При рассмотрении различных физических явлений крайне важным шагом является выбор подходящей системы отсчета. И хотя в большинстве случаев выбор настолько очевиден, что даже не упоминается, важно знать, какая система отсчета имеется в виду. Главная причина заключается в том, что
Часть А В этой части задачи все процессы рассматриваются в системе отсчета $Oxyz$, которая вращается с угловой скоростью $\vec\omega=\omega\hat z$ относительно некоторой инерциальной системы отсчета. Ось вращения проходит через центр $O$. Все ответы должны быть даны во вращающейся системе отсчета. Для начала рассмотрим простой случай, когда на материальную точку массы $m$ не действуют внешние силы ($\vec F=0$). Пусть в момент времени $t=0$ координаты материальной точки были $x=0, y=R$ и $z=0$, а ее скорость $\vec v_0=-v_0\hat y$. В этом случае уравнение движения имеет решение: \begin{array}{l} x(t) = -\omega Rt\cos \omega t + (R-v_0 t)\sin\omega t \\ y(t) = (R-v_0 t)\cos \omega t + \omega Rt\sin\omega t \end{array}
Покажите, что решение, приведенное выше, удовлетворяет уравнению (1). Если рассматривать начало движения (малые времена), то для определенных значений начальной скорости можно пренебречь одной из двух фиктивных сил. И таким образом, траектория становится круговой.
В данном вам приложении создаются видео во вращающейся системе отсчета (длительность видео 1~c, частота кадров 240~fps (кадров в секунду)). Угловая скорость системы отсчета неизвестна. Камера вращается вместе с системой отсчета. Масштаб длины в создаваемых видео также неизвестен: расстояния на кадрах можно измерять в условных единицах. Чтобы определить эти две неизвестные, можно провести следующий эксперимент: из некоторой точки, находящейся на расстоянии $R=1~у.е.$ от начала координат, запускается тело (на видео показано синим цветом) со скоростью $v_0$, направленной к началу координат. Начало координат отмечено красной точкой на видео, ось вращения проходит через него и она перпендикулярна плоскости картинки.
Для пяти различных начальных скоростей определите угловую скорость вращения $\omega$ системы отсчета. В своем отчете приведите необходимые величины и шаги расчетов. Получите среднее значение величины $\omega$ и ее погрешность. Чтобы получить баллы за экспериментальные данные к отчету нужно приложить полный набор данных, которые вы используете для расчетов. Если вы строите графики, то это нужно делать либо на миллиметровке, либо на компьютере. Если вы строите графики на компьютере, приложите к отчету дополнительный pdf-файл, в котором приведены пронумерованные графики с соответствующими подписями. В отчете ссылайтесь на графики из этого файла по номеру.
Какую пушку нужно использовать, чтобы найти коэффициент пересчета условных единиц длины в единицы длины в системе СИ? Объясните свой выбор. Если выбрать правильную пушку, можно заметить, что скорость тела за время измерений значительно меняется. Поэтому измерения начальной скорости тела в $у.е./с$ будут очень шумными и содержать значительную погрешность (не делайте так). Чтобы получить полный балл, нужно придумать метод получше. : можно использовать решение уравнения (1).
Опишите метод, с помощью которого можно найти коэффициент пересчета $у.е./см$.
Часть B Ветер — это общее название для любого движения воздуха в нижних слоях атмосферы. Мы можем моделировать его поведение, используя гидродинамику вместе с термодинамическими уравнениями и законами сохранения. Однако в некоторых случаях мы можем использовать простую механическую модель ветра. Заметим, что в этой задаче размер рассматриваемого объема воздуха не важен, поэтому удобнее использовать ускорения, а не силы. В этой части используются следующие предположения: В первых пунктах мы не будем рассматривать вращение выбранного объема воздуха в горизонтальной плоскости, поэтому не будем учитывать центробежную силу.
Для пяти различных начальных скоростей определите коэффициент пересчета $у.е./см$. В своем отчете приведите необходимые величины и шаги расчетов. Приведите графики, если это необходимо. Получите среднее значение коэффициента пересчета и его погрешность.
Выразите условие стационарности и сделайте схематический рисунок, показывающий направления трех ускорений.
Получите соотношение между силой трения и силой Кориолиса, выраженное через угол $\alpha$ между направлением скорости и направлением ускорения, создаваемого градиентом давления. Получите из этого соотношения коэффициент трения $k$. На картах, которые находится в папке \textbf{Maps1} изображены изобары (линии постоянного атмосферного давления), а также направления ветра (белые линии), рассматриваемое на уровне земли. Разность давлений между между двумя соседними изобарами $\Delta P = 2~мбар$. Имя каждого файла — широта, отвечающая отмеченной точке.
Используйте карты, которые приведены в папке \textbf{Maps1}, чтобы измерить угол $\alpha$ вблизи поверхности Земли, и вычислить для каждого из них коэффициент $k$. : Каждое изображение можно легко открыть в программе Tracker, использованной в предыдущей части, и использовать транспортир для измерения углов. По всем деталям использования этой программы обращайтесь к технической инструкции.
Используя исследованные изображения, сделайте вывод о соотношении между коэффициентами трения над поверхностью земли и над водой. Давайте используем сделанные наблюдения для того, чтобы получить закон, который в метеорологии называется законом Бейс-Балло. Представьте, что вы стоите спиной к ветру (он толкает вас вперед).
Где по отношению к вам находится область с наибольшим давлением? На больших высотах, где поверхность Земли уже не влияет на динамику атмосферы,
С учетом всего, что обсуждалось в этой части задачи, объясните, почему метеорологи иногда используют данные, полученные на уровне выше поверхности земли (примерно на $600~м$). Точность использованного выше приближения можно охарактеризовать с помощью числа Роcсби. Малость этого числа означает, что геострофическое приближение применимо. Число Россби можно вычислить по формуле $\mathrm{Ro} = \dfrac{U}{f L}$. Здесь $U$ — характерная величина скорости в системе, в качестве которой мы будем использовать скорость ветрa, $L$ — характерный размер системы, в качестве которого мы будем использовать радиус кривизны изобары в данной точке, $f = 2 \Omega \sin \phi$. Для того, чтобы вычислить радиус кривизны в данной точке, приблизьте изобару в ее окрестности дугой окружности и используйте методы из приложения 1. В качестве другого способа можно рассмотреть касательные к изобаре и продолжить нормали к ним до пересечения в центре кривизны. Откалибруйте линейку в Tracker используя расстояния, обозначенные на карте.
Используя карты, приведенные в папке \textbf{Maps2} и информацию из следующей таблицы, оцените порядок величины числа Россби в обозначенных красных точках. Используя описание геострофического приближения, определите, применимо ли оно для полученных чисел Россби или нет. Получите общее условие на числа Россби, при которых можно использовать геострофическое приближение. На картах давлений, подобных тем, которые мы использовали, области высокого атмосферного давления обозначаются буквой $H$ и называются антициклонами, а области низкого давления обозначаются $L$ и называют циклонами. Эти области можно сравнить с горами и долинами, так что изобары рядом с циклонами и антициклонами представляют собой замкнутые линии, аналогично уровням постоянной высоты на топографических картах.
Определите направление движения (по часовой стрелке или против) для циклонов в южном полушарии. Объясните ваш ответ! Тропические циклоны — одно из вызывающих наибольшее беспокойство атмосферных явлений, особенно в связи с изменением климата. В зависимости от региона, их называют ураганами, тайфунами и т.д. В папке \textbf{Maps3} вы можете найти карту, на которой показан ураган. Центр вращения урагана называется «глазом». Цель этого задания — проанализировать применимость геострофического приближения для изучения тропических циклонов и, если потребуется, заменить его на более подходящее приближение.  Широта урагана $\phi \approx 33^\circ$. Для того, чтобы измерить радиус урагана, используем следующее приближение. Откалибруйте линейку в Tracker по ширине (расстояние от самой левой до самой правой точек) острова Гаити (Hispaniola Island, на котором расположены Доминиканская Республика и Порт-о-Пренс), которая равна примерно $650~км$.
Оцените число Россби для урагана, принимая за характерную скорость значение, указанное на изображении, а за характерное расстояние — расстояние от отмеченной точки до «глаза» урагана.
Сравните число Россби для урагана со значениями, полученными в \textbf{B6} и прокомментируйте применимость геострофического приближения. Если потребуется, используйте определение числа Россби и условие баланса сил, чтобы получить лучшее приближение для потока на достаточно большой высоте, на которой можно пренебречь трением о поверхность земли. Карты, используемые в этой части, получены с Windy.com. Пусть задан набор точек $(x_i,\, y_i)$, лежащих на кривой, которую предполагается приблизить окружностью. Мы хотим определить радиус этой окружности. Для этого мы предлагаем два метода. По трем заданным точкам на плоскости, можно следующим способом построить проходящую через них окружность: Если на плоскости задана кривая $y(x)$, ее радиус кривизны в некоторой точке $y_0$ можно вычислить по формуле $$ R = \left| \frac{(1 + y^{\prime 2}(x_0))^{3/2}}{y''(x_0)}\right|. $$ Для кривой, которая описывается дискретным набором точек $(x_i,\, y_i)$, мы можем приблизить первую и вторую производные численно. \begin{align*} y'(x_i) &\approx \frac{y_{i+1} - y_{i-1}}{x_{i+1}- x_{i-1}},\\ y''(x_i) &\approx \frac{y'(x_{i+1}) - y'(x_{i-1})}{x_{i+1}- x_{i-1}}. \end{align*}
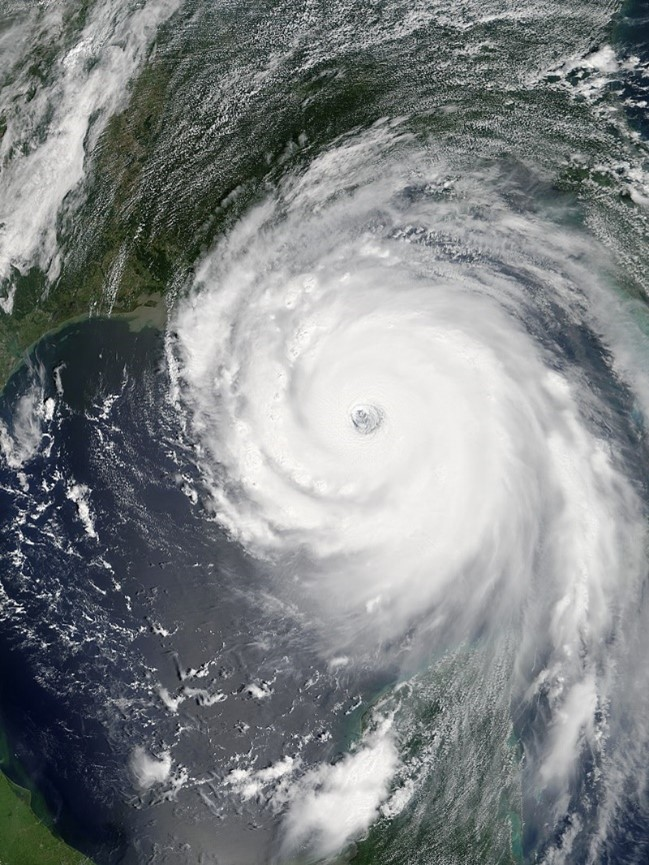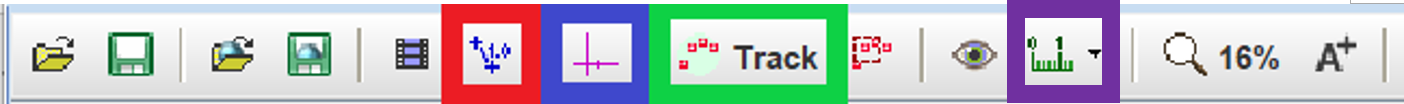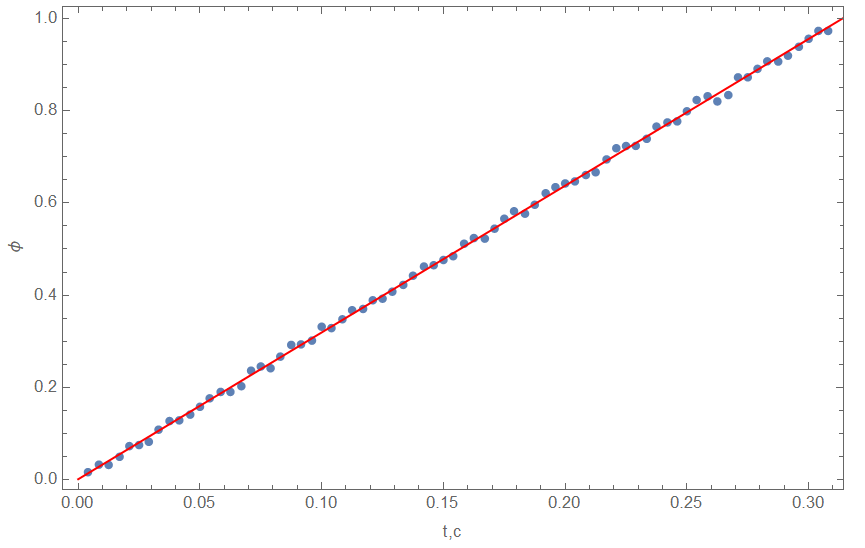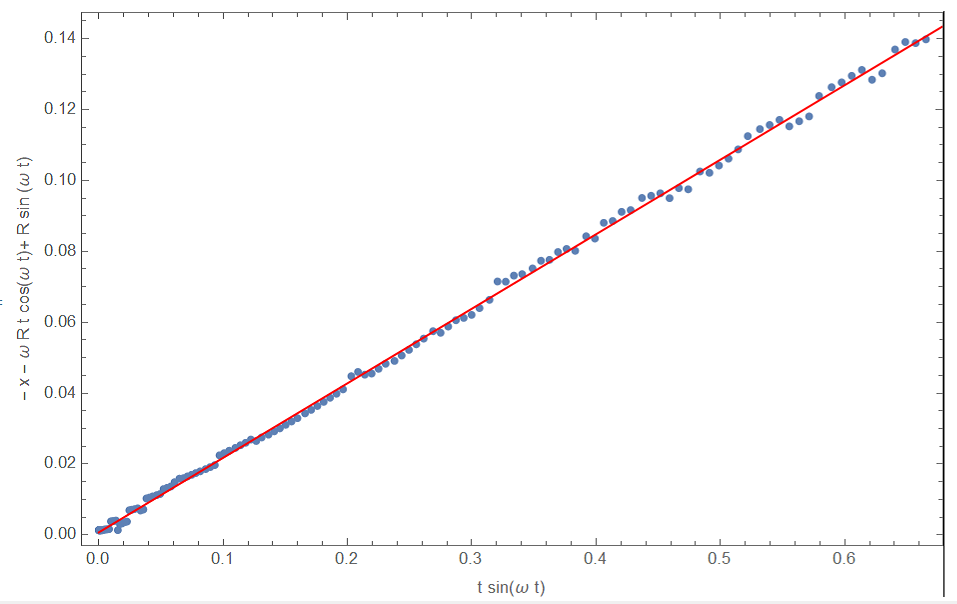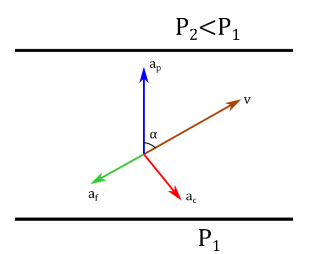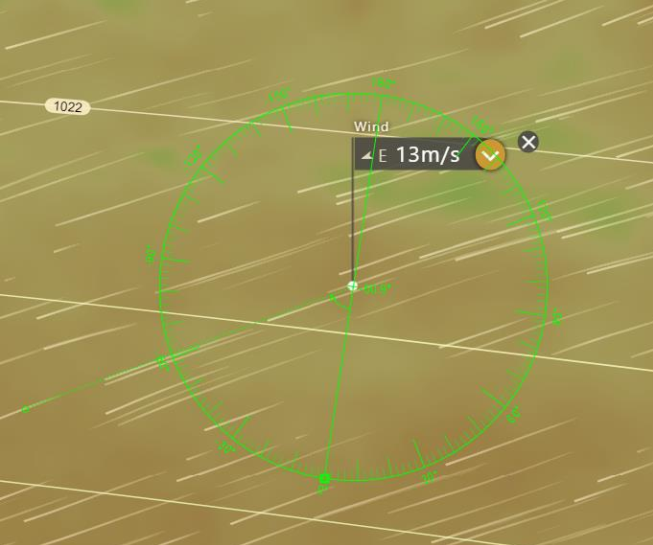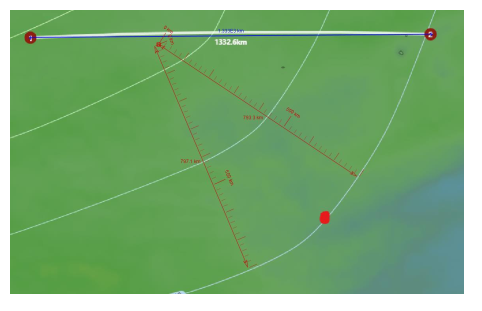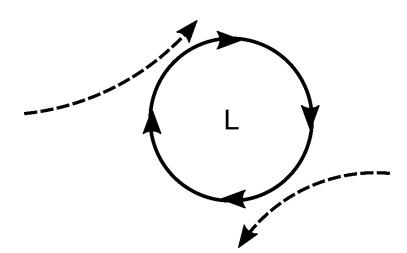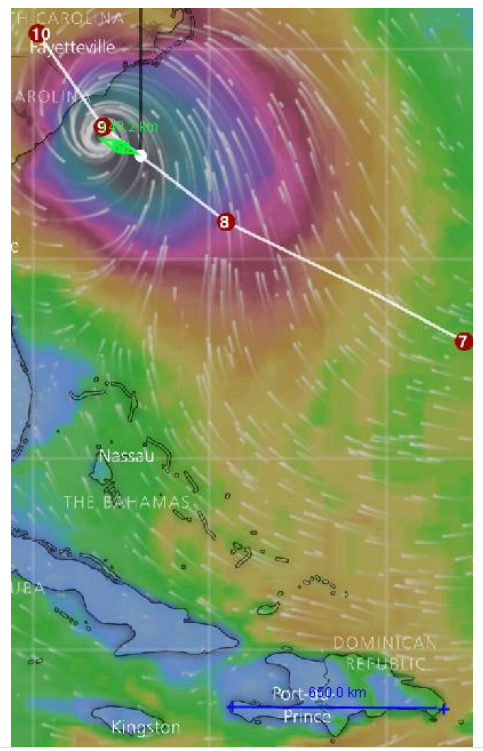
Покажите, что решение, приведенное выше, удовлетворяет уравнению (1).
Решение: Запишем уравнения движения в проекциях на оси:\begin{align*}\ddot{x} &= 2 \omega \dot{y} + \omega^2 x; \\ \ddot{y} &= - 2 \omega \dot{x} + \omega^2 y.\end{align*}Прямое дифференцирование решений из условия дает\begin{align*}\dot{x} &= - \omega v_0 t \cos \omega t + (\omega^2 R t - v_0) \sin \omega t;\\\ddot{x} &= (\omega^3 R t - 2 \omega v_0) \cos \omega t + \omega^2 (R + v_0 t) \sin \omega t;\\\dot{y} &= (\omega^2 R t - v_0) \cos \omega t +\omega v_0 t \sin \omega t;\\\ddot{y} &= \omega^2 (R + v_0 t) \cos \omega t + (- \omega^3 R t + 2 \omega v_0) \sin \omega t.\end{align*}Подставляя эти выражения в уравнения движения получим, что они действительно выполняются:\begin{multline*} (\omega^3 R t - 2 \omega v_0) \cos \omega t + \omega^2 (R + v_0 t) \sin \omega t = 2 \omega ((\omega^2 R t - v_0) \cos \omega t + \omega v_0 t \sin \omega t) + \omega^2 (-\omega Rt\cos \omega t + (R-v_0 t)\sin\omega t) = \\= (2 \omega^3 R t - 2 \omega v_0 - \omega^3 Rt) \cos \omega t + (2 \omega^2 v_0 t + \omega^2 R - \omega^2 v_0 t) \sin \omega t.\end{multline*}\begin{multline*} \omega^2 (R + v_0 t) \cos \omega t + (- \omega^3 R t + 2 \omega v_0) \sin \omega t = - 2 \omega (- \omega v_0 t \cos \omega t + (\omega^2 R t - v_0) \sin \omega t) + \omega^2 ((R-v_0 t)\cos \omega t + \omega Rt\sin\omega t) = \\= (2 \omega^3 R t + \omega^2 R - \omega^2 v_0 t) \cos \omega t + (- 2\omega^2 R t + 2 \omega v_0 + \omega^3 R t)\sin \omega t .\end{multline*}

Какой силой из двух нужно пренебречь, чтобы получить круговую траекторию движения?Покажите, что в рассматриваемые моменты времени, два выражения выше сводятся к круговой траектории движения. Найдите ее радиус и координаты центра.Для каких начальных скоростей (высоких или низких) это приближение приемлемо?
Решение: Если пренебречь центробежной силой, получим круговые траектории. Действительно, тогда действующая на частицу сила Кориолиса будет все время перпендикулярна скорости и постоянна по модулю (поскольку сама скорость постоянна по модулю). А значит вектор скорости вращается с постоянной угловой скоростью, а сама частица движется по окружности. Движение под действием силы Кориолиса аналогично движению заряженной частицы в магнитном поле. Для того, чтобы приближение работало, слагаемое вида $\omega^2 x$ должно быть много меньше слагаемых вида $ 2 \omega \dot{y}$. Заменяя переменные на их характерные значения $x \sim y \sim R$, $\dot{y} \sim v_0$, получим условие применимости приближения в виде$$\frac{\omega R}{v_0} \ll 1.$$В частности, при заданных $R$ и $\omega$ приближение лучше работает при больших значениях $v_0$.Приближение достаточно хорошо работает на временах, достаточно близких к времени начала движения. Поэтому мы требуем, чтобы рассматриваемые времена были много меньше характерного движения $R/v_0$, что задает дополнительное условие$$\frac{v_0 t}{R} \ll 1.$$ Запишем эти два условия как $$\frac{\omega R}{v_0} = \varepsilon \alpha, \quad \frac{v_0t }{R} =\varepsilon \beta, $$где $\varepsilon \ll 1$, а $\alpha$ и $\beta$ — безразмерные параметры порядка единицы или меньше.Тогда уравнения движения можно переписать через приведенные выше параметры как\begin{align*}x(\beta) &= \frac{v_0}{\omega} \left[ - \varepsilon^2 \alpha \beta \sin (\varepsilon ^2 \alpha \beta) + \varepsilon \alpha (\sin (\varepsilon^2 \alpha \beta) - \varepsilon^2 \alpha \beta \cos (\varepsilon^2 \alpha \beta))\right];\\y(\beta) &= \frac{v_0}{\omega} \left[ - \varepsilon^2 \alpha \beta \cos(\varepsilon ^2 \alpha \beta) + \varepsilon \alpha (\cos (\varepsilon^2 \alpha \beta) + \varepsilon^2 \alpha \beta \sin (\varepsilon^2 \alpha \beta))\right].\end{align*}Разложим эти выражения по степеням $\varepsilon$ таким образом, чтобы сохранить зависимость от времени (то есть от параметра $\beta$). Для этого нам потребуется разложение до четвертого порядка для $x$ и до второго порядка для $y$:$$x(\beta) \approx - \frac{v_0}{\omega} \varepsilon^4 \alpha^2 \beta^2; \quad y(\beta) \approx \frac{v_0}{\omega} (\varepsilon \alpha - \varepsilon^2 \alpha \beta).$$Это разложение также можно приблизить с помощью тригонометрических функций:\begin{align*}x(\beta) &\approx - \frac{v_0}{\omega} \sin^2 (\varepsilon^2 \alpha \beta) = -\frac{v_0}{2\omega}\left( 1 - \cos (2 \varepsilon^2 \alpha \beta)\right);\\ y(\beta) &\approx \frac{v_0}{\omega} \varepsilon \alpha - \frac{v_0}{2\omega} \sin (2 \varepsilon^2 \alpha \beta).\end{align*}Эти уравнения описывают окружность радиуса $\dfrac{v_0}{2 \omega}$ с центром в точке $\left( - \dfrac{v_0}{2 \omega}, R \right)$. Точечная масса движется по окружности с угловой скоростью $2 \omega$. Этот результат согласуется с тем, что можно получить, решая уравнения движения без центробежной силы.
Ответ: Окружность радиуса $\dfrac{v_0}{2 \omega}$ с центром в точке $\left( - \dfrac{v_0}{2 \omega}, R \right)$, приближение работает при больших скоростях.

Какую пушку нужно использовать, чтобы получить почти круговую траекторию движения? Объясните свой выбор.Объясните, как, запуская тела с помощью пушек, можно собрать данные, чтобы найти угловую скорость вращения $\omega$ системы отсчета. Рекомендуется использовать Приложение 1.
Решение: Согласно предыдущему вопросу, желательно иметь как можно большую скорость начального движения $v_0$, чтобы траектории были близки к круговым. Поэтому мы выберем пушку 2 в этой части эксперимента. Для этой пушки мы не знаем ни скорости снаряда при запуске, ни коэффициента пропорциональности между условными единицами и метрами. Однако мы можем обойти эту проблему, заметив, что единицы измерения длины не влияют на результат измерения $\omega$.Из предыдущего вопроса мы знаем, что $\omega = \dfrac{v_0}{2 r}$, где $r$ — радиус круговой траектории, $v_0$ — скорость движения точечной массы вдоль траектории. Поэтому, если мы будем измерять $v_0$ в $у.е./с$, а $r$ в у.е. (оба измерения можно сделать с помощью приложения Tracker), мы получим значение $\omega$ в $с^{-1}$.Обработку данных можно проводить весьма разными способами. Опишем один из них. Получим с помощью Tracker таблицу значений координат снаряда $x_n$, $y_n$ в моменты времени $t_n$. Для каждого момента времени вычислим значение угла $\phi_n$, который скорость образует с отрицательным направлением оси $y$. Поскольку эти углы на видимом участке траектории острые, их можно вычислить по формуле $$\varphi_n = \arctan \frac{\Delta x}{\Delta y} = \arctan \frac{x_{n-1} - x_{n+1}}{ y_{n-1} -y_{n+1}}.$$Для того, чтобы увеличить точность вычисления производной, берем разность координат в двух соседних симметрично расположенных точках (при этом значения угла в первой и последней точках не вычисляются).Снаряд движется по окружности некоторого радиуса с угловой скоростью $2 \omega$, поэтому зависимость угла от времени имеет вид $\varphi = 2 \omega t$. Построив график $\varphi (t)$ или с помощью МНК, определим значение $\omega$ как коэффициент наклона графика. Заметим, что хотя погрешность отдельных точек может быть достаточно большой, погрешность самой угловой скорости существенно уменьшается за счет большого числа используемых точек.
Ответ: Используем пушку 2

Для пяти различных начальных скоростей определите угловую скорость вращения $\omega$ системы отсчета. В своем отчете приведите необходимые величины и шаги расчетов. Получите среднее значение величины $\omega$ и ее погрешность.
Решение: Типичный пример графика $\varphi (t)$ имеет вид  Снимем зависимости для 5 разных запусков снаряда. Полученные значения угловой скорости представлены в таблице ниже. Погрешность рассчитывалась с помощью МНК. Окончательный ответ получим как среднее от этих результатов. Точное (заложенное в программу) значение $\omega = \pi/2 = 1.571~\text{с}^{-1}$. Видим, что все экспериментальные значения несколько завышены. Номер измерения$\omega$, $с^{-1}$$\Delta \omega$, $с^{-1}$11.5900.00521.5800.02231.5990.01041.5920.02251.5900.021 | Номер измерения | $\omega$, $с^{-1}$ | $\Delta \omega$, $с^{-1}$ | | --- | --- | --- | | 1 | 1.590 | 0.005 | | 2 | 1.580 | 0.022 | | 3 | 1.599 | 0.010 | | 4 | 1.592 | 0.022 | | 5 | 1.590 | 0.021 |
Ответ: $$\omega = (1.59\pm 0.01 )~\text{с}^{-1}$$

Какую пушку нужно использовать, чтобы найти коэффициент пересчета условных единиц длины в единицы длины в системе СИ? Объясните свой выбор.
Ответ: Пушка 1 позволяет задавать определенные значения скорости (а значит получить известную величину, размерность которой содержит метры, а не условные единицы). Поэтому нужно использовать ее.

Опишите метод, с помощью которого можно найти коэффициент пересчета $у.е./см$.
Решение: Как и раньше, получим зависимость координат снаряда от времени для заданного значения $v_0$. Однако теперь не будем считать траекторию круговой. Поскольку зависимость $x(t)$ имеет вид $$x = - \omega R t \cos \omega t + (R - v_0 t) \sin \omega t,$$зависимость величины $- x - \omega R t \cos \omega t + R \sin \omega t$ от $t \sin \omega t$ линейна, причем коэффициент наклона равен $v_0$, измеренной в $у.е./\text{с}$, поскольку нам известны значения $x$ и $R = 1$ в у.е. С другой стороны, нам известно значение $v_0$ в $см/с$. Сравнивая эти две величины, получим соотношение между у.е. и см.

Для пяти различных начальных скоростей определите коэффициент пересчета $у.е./см$. В своем отчете приведите необходимые величины и шаги расчетов. Приведите графики, если это необходимо. Получите среднее значение коэффициента пересчета и его погрешность.
Решение: Ниже приведен типичный график (при $v = 5 ~см/с$) зависимости и таблица измерений для различных скоростей от 5 см/с до 30 см/с с шагом 5 см/с.  $v_0$, см/с$v_0$, y.е/су.е., см50.21023.81100.42423.58150.63823.51200.85123.50251.06423.50301.27223.58 Оцененные по МНК погрешности скорости все время меньше единицы последнего разряда. При этом по графикам видно, что при малых скоростях разброс точек возрастает, поэтому в качестве окончательного ответа разумно выбрать значения, полученные при больших значениях скорости, а погрешность оценить по разбросу этих значений. | $v_0$, см/с | $v_0$, y.е/с | у.е., см | | --- | --- | --- | | 5 | 0.210 | 23.81 | | 10 | 0.424 | 23.58 | | 15 | 0.638 | 23.51 | | 20 | 0.851 | 23.50 | | 25 | 1.064 | 23.50 | | 30 | 1.272 | 23.58 |
Ответ: $$1 ~у.е. = (23.53 \pm 0.03)~ см$$

Выразите условие стационарности и сделайте схематический рисунок, показывающий направления трех ускорений.
Решение: Сила, вызванная градиентом давлений, действует перпендикулярно изобарам. Сила трения направлена против скорости движения, а сила Кориолиса — перпендикулярна скорости. При этом в стационарном случае суммарное ускорение, создаваемое этими силами, должно быть равно нулю:$$\vec{a}_p + \vec{a} _f + \vec{a}_c = 0.$$

Получите соотношение между силой трения и силой Кориолиса, выраженное через угол $\alpha$ между направлением скорости и направлением ускорения, создаваемого градиентом давления. Получите из этого соотношения коэффициент трения $k$.
Решение: Из треугольника ускорений получим соотношение$$\tan \alpha = \frac{a_c}{a_f} = \frac{2 \Omega v \sin \phi}{k v} = \frac{2 \Omega \sin \varphi}{k}.$$Отсюда получим
Ответ: $$k = \frac{2 \Omega \sin \varphi}{\tan \alpha}.$$

Используйте карты, которые приведены в папке \textbf{Maps1}, чтобы измерить угол $\alpha$ вблизи поверхности Земли, и вычислить для каждого из них коэффициент $k$.
Решение: На рисунке приведен пример измерения угла с помощью транспортира в программе Tracker. Результаты измерений приведены в таблице ниже.  | $\varphi, ^\circ$ | $\alpha, ^\circ$ | $k\, (10^{-5},\, 1/с)$ | Поверхность | | --- | --- | --- | --- | | 20.98 | 60.9 | 2.9 | Вода | | 59.15 | 58.2 | 7.7 | Земля | | 62.8 | 65 | 6.0 | Вода | | 83.88 | 70 | 5.3 | Вода |
Ответ: | $\varphi, ^\circ$ | $\alpha, ^\circ$ | $k\, (10^{-5},\, 1/с)$ | Поверхность | | --- | --- | --- | --- | | 20.98 | 60.9 | 2.9 | Вода | | 59.15 | 58.2 | 7.7 | Земля | | 62.8 | 65 | 6.0 | Вода | | 83.88 | 70 | 5.3 | Вода | Ответ: $\varphi, ^\circ$$\alpha, ^\circ$$k\, (10^{-5},\, 1/с)$Поверхность20.9860.92.9Вода59.1558.27.7Земля62.8656.0Вода83.88705.3Вода

Используя исследованные изображения, сделайте вывод о соотношении между коэффициентами трения над поверхностью земли и над водой.
Ответ: Можно заметить, что все значения коэффициентов трения над водой меньше, чем коэффициент трения над землей. Однако во всех случаях значения коэффициента трения одного порядка.

Где по отношению к вам находится область с наибольшим давлением?
Ответ: Как следует из рисунка в B1, в северном полушарии область с низким давлением находится слева и спереди человека. Однако в южном полушарии сила Кориолиса меняет направление на противоположное, поэтому область низкого давления будет находиться справа от наблюдателя.

С учетом всего, что обсуждалось в этой части задачи, объясните, почему метеорологи иногда используют данные, полученные на уровне выше поверхности земли (примерно на $600~м$).
Ответ: На большей высоте трение о поверхность земли не влияет на движение воздуха. Поэтому если даже мы не можем пренебречь силой трения вблизи поверхности земли, мы можем рассмотреть потоки воздуха на большей высоте.

Используя карты, приведенные в папке \textbf{Maps2} и информацию из следующей таблицы, оцените порядок величины числа Россби в обозначенных красных точках. Используя описание геострофического приближения, определите, применимо ли оно для полученных чисел Россби или нет. Получите общее условие на числа Россби, при которых можно использовать геострофическое приближение.
Решение: Пример построения для определения радиуса кривизны изобары. Результаты измерений приведены в таблице.  В первом файле кривизна небольшая, поэтому в первом приближении их можно заменить на прямые. В файле 2 у изобар значительная кривизна, ей нельзя пренебречь. Геострофическое приближение работает при $Ro \ll 1$. | Номер файла | $f, (10^{-5},\, 1/с)$ | R, км | Ro | | --- | --- | --- | --- | | 1 | 3.300 | 800 | 0.2 | | 2 | 5.570 | 115 | 1 |
Ответ: | Номер файла | $f, (10^{-5},\, 1/с)$ | R, км | Ro | | --- | --- | --- | --- | | 1 | 3.300 | 800 | 0.2 | | 2 | 5.570 | 115 | 1 | Ответ: Номер файла$f, (10^{-5},\, 1/с)$R, кмRo13.3008000.225.5701151  В первом файле кривизна небольшая, поэтому в первом приближении их можно заменить на прямые. В файле 2 у изобар значительная кривизна, ей нельзя пренебречь. Геострофическое приближение работает при $Ro \ll 1$.

Определите направление движения (по часовой стрелке или против) для циклонов в южном полушарии. Объясните ваш ответ!

Оцените число Россби для урагана, принимая за характерную скорость значение, указанное на изображении, а за характерное расстояние — расстояние от отмеченной точки до «глаза» урагана.
Решение: Пример использования Tracker для измерения:  Измерения по карте дают расстояние от глаза урагана до отмеченной точки $R \approx 140~км$. Отсюда мы получим значение
Ответ: $Ro \approx 5$

Сравните число Россби для урагана со значениями, полученными в \textbf{B6} и прокомментируйте применимость геострофического приближения.  Если потребуется, используйте определение числа Россби и условие баланса сил, чтобы получить лучшее приближение для потока на достаточно большой высоте, на которой можно пренебречь трением о поверхность земли.
Решение: Из определения числа Россби следует, что когда оно велико, сила Кориолиса мала по сравнению с силой градиента давления. Поэтому геострофическое приближение неприменимо. Сила градиента давления в основном компенсируется центробежной силой, которая в геострофическом приближении не учитывается.Мы можем предложить новое приближение, в котором мы пренебрегаем силой Кориолиса и учитываем только баланс сил градиента давления и центробежной силы, мы также не учитываем силу трения о земную поверхность. Тогда мы получим новое уравнение движения Примечание: это приближение называется циклотронным и оно применяется при моделировании торнадо (для которых $Ro \sim 10^3$, за счет малого радиуса и большой скорости) и внутренней части тропических циклонов.
Ответ: $$\frac{dP}{dR} = \frac{ \rho u^2}{R}$$  Примечание: это приближение называется циклотронным и оно применяется при моделировании торнадо (для которых $Ro \sim 10^3$, за счет малого радиуса и большой скорости) и внутренней части тропических циклонов.
Темы:
PE, Механика, Динамика, Вращение, 2023, НИСО, Romanian Master